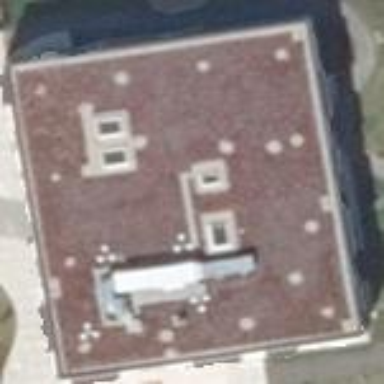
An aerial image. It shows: Kindergarten building.